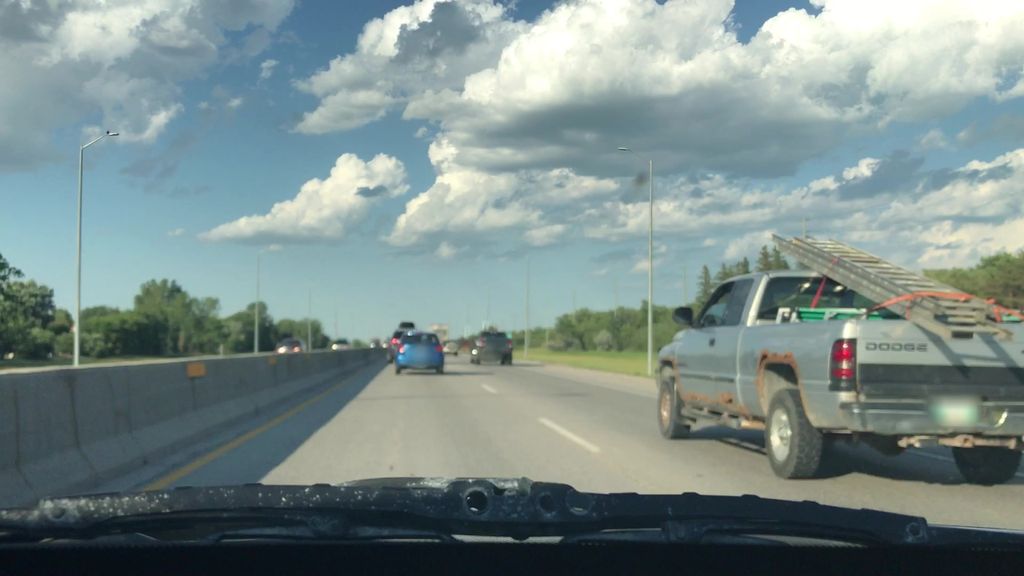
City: winnipeg